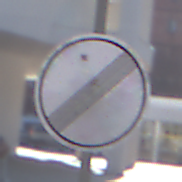
Verkehrszeichen: EndeSaemtlicherBegrenzungen
Umgebung: Outdoor, Urban
Tageszeit: MorningAfternoon
Wetter: Clear
Licht: Natural
Jahreszeit: NotSpecified
Kontrast: HighContrast